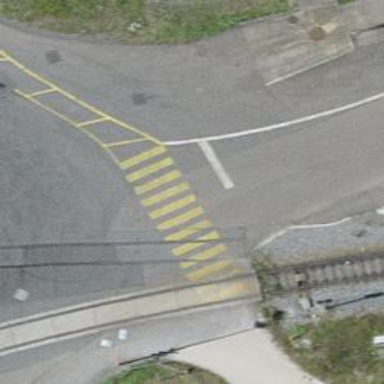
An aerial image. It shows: Uncontrolled zebra crossing with notable zebra markings.